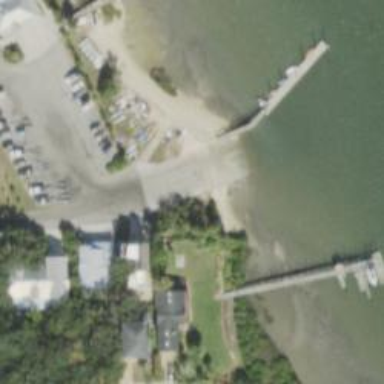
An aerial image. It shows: Slipway on leisure land.